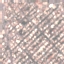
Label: Residential